Current action and preconditions to check: path_clear

Your task: For each precondition in the list above, predict whether it will hold at this action.

Consider the current scene as observed from the mobile robot's camera, and analyze the predicted future states of all dynamic agents (e.g., people, animals, vehicles, or any moving entities) within the NEXT SECOND.

IMPORTANT: Only answer "very likely" if you are absolutely certain—based on strong, clear evidence—that a dynamic agent will violate the precondition in the predicted future state. Do NOT answer "very likely" for unlikely, ambiguous, or low-probability risks.

Ask yourself for each precondition: Is there a high probability, with clear and convincing evidence, that the predicted future states of any dynamic agent will interfere with the predicted future state of the currently executing action within the NEXT SECOND, causing that precondition to fail?

Assess the risk level based on these predictions. Use "likely" or "very likely" if motions create a clear risk of interference.

Use "neutral" or "improbable" if agents are nearby but their predicted paths are clearly diverging or non-conflicting.

Failure Risk Categories: "very improbable", "improbable", "neutral", "likely", "very likely"

Answer Format: Output ONLY the probability_of_failure value from these categories: "very improbable", "improbable", "neutral", "likely", "very likely"

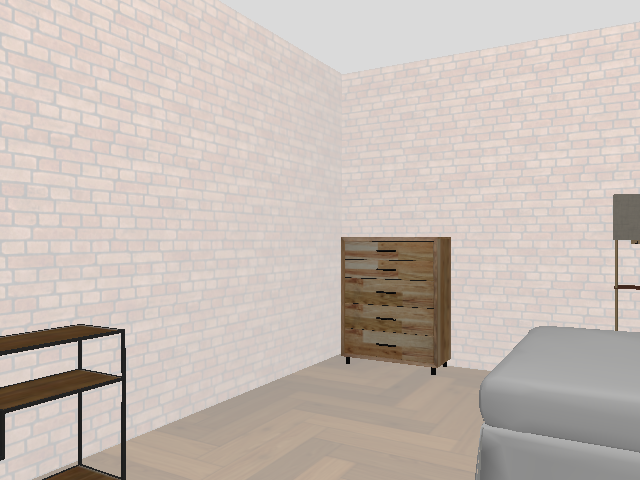

Answer: very improbable